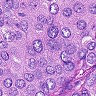
Metastatic tissue present: yes